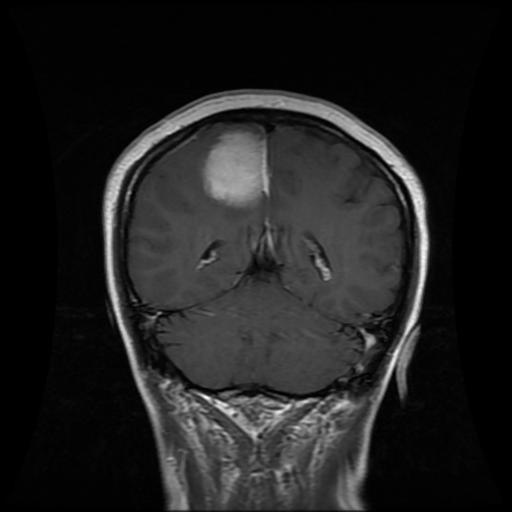
Label: meningioma